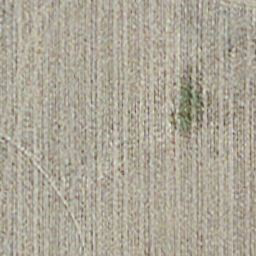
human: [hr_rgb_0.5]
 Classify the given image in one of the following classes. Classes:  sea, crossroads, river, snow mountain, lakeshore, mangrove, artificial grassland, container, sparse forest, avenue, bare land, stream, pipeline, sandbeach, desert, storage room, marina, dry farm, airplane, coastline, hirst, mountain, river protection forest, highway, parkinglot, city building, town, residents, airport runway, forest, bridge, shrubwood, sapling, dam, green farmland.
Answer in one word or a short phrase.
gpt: dry farm